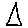
Label: triangle